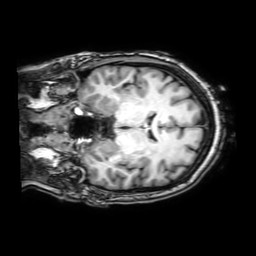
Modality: T1w
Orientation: coronal
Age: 27
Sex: female
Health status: ill